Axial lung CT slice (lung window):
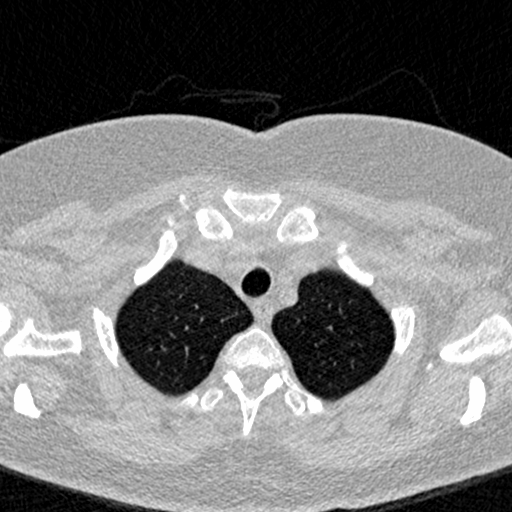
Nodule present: no